Question: The following formula should return 15 in each of the cells 'E3:E6'. It should sum column labeled X but not include any numbers in this sum if they are found in column 'D'.
Note: no additional helper columns are allowed, but the 'Total' cells 'C8:D8' can be used.

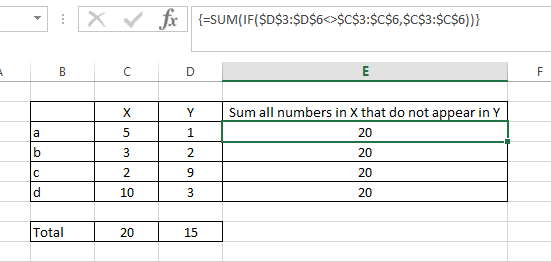
Answer: '''
=SUMPRODUCT(ISNA(MATCH($C$3:$C$6,$D$3:$D$6,0))*$C$3:$C$6)
'''

'MATCH' returns an '#N/A!' error when it can't find the lookup value (X) in the lookup array (Y). 'ISNA()' converts matches to 'FALSE' and non-matches ('#N/A!') to 'TRUE'. When multiplied using the mathematical operator '*', 'TRUE' becomes 1 and 'FALSE' becomes 0. 'SUMPRODUCT' finally sums up the X's that line up with 1's (and not those with 0's).